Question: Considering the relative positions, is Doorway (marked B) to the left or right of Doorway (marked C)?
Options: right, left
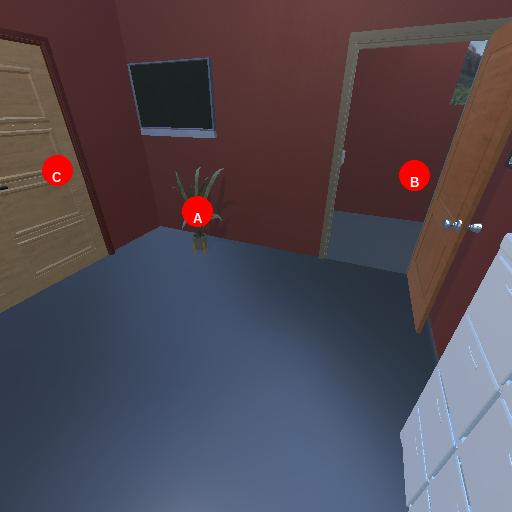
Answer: right